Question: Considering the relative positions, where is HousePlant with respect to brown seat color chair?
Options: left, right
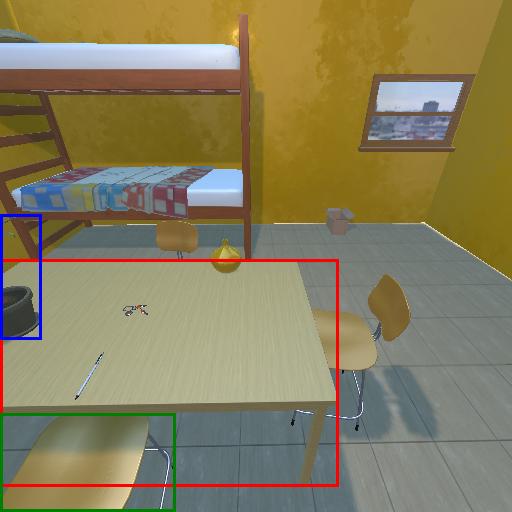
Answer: left